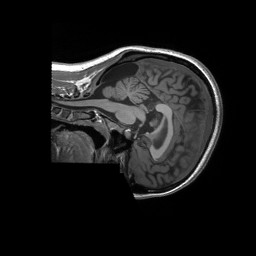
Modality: T1w
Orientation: sagittal
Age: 26
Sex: female
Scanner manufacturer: siemens
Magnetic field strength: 3 T
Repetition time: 2.3 s
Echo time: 0.00232 s